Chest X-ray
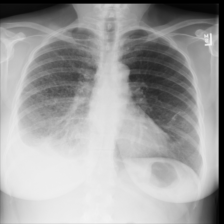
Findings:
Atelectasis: negative
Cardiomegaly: negative
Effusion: positive
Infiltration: negative
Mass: negative
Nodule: negative
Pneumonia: negative
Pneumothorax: negative
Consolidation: negative
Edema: negative
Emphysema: negative
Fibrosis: negative
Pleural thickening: negative
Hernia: negative